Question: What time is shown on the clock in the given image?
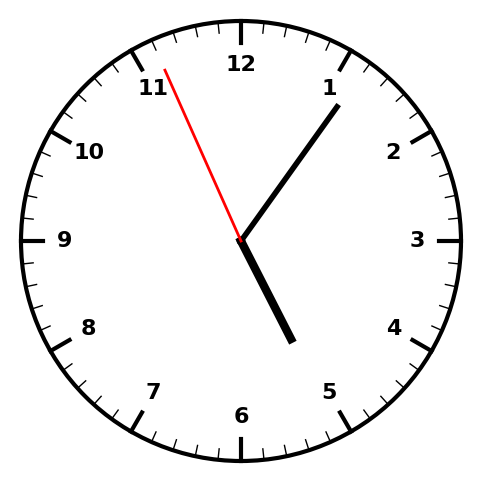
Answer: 05:05:56